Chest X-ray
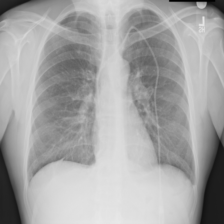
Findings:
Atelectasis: negative
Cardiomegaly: negative
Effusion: negative
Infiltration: negative
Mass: negative
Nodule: negative
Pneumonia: negative
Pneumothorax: negative
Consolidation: negative
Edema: negative
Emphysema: negative
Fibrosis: negative
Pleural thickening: negative
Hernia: negative